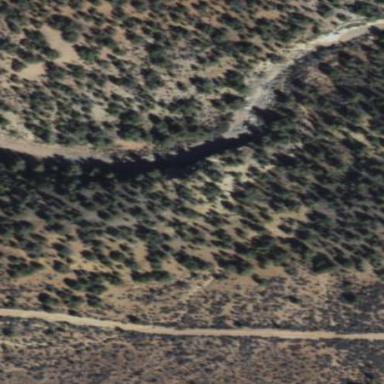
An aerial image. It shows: Natural scree.